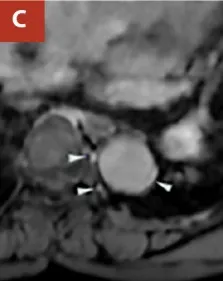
(D) Pre-treatment Double inversion recovery fat sat T2w sequence MR in the same patient at different levels shows a diffuse hyperintense lesion of the aortic wall compatible with periaortic edema (white arrow).
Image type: radiology (mri)